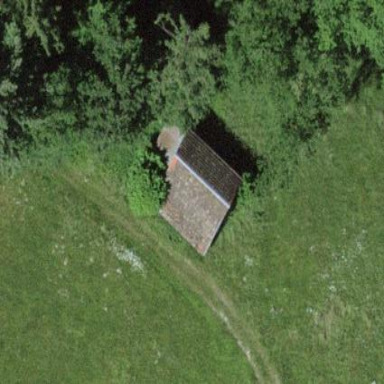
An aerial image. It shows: Hut.